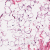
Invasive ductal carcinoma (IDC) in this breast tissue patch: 0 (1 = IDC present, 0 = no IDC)